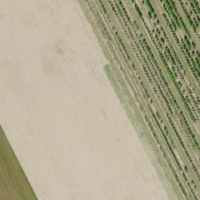
EUNIS habitat code: 52
Species observed at this site:
Carcharodus alceae
Issoria lathonia